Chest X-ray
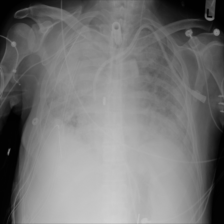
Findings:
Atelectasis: negative
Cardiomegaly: negative
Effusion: negative
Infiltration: negative
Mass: negative
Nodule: negative
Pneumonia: negative
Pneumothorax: negative
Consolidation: negative
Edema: negative
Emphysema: negative
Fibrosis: negative
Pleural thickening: negative
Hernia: negative